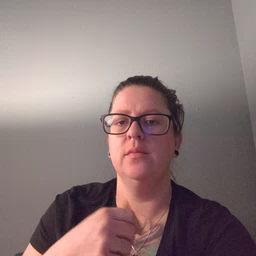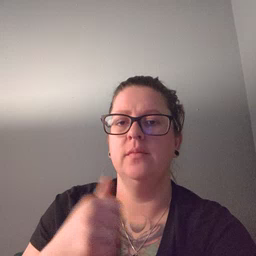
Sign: backyard